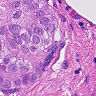
Metastatic tissue present: yes